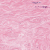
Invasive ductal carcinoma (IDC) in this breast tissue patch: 0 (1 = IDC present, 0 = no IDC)